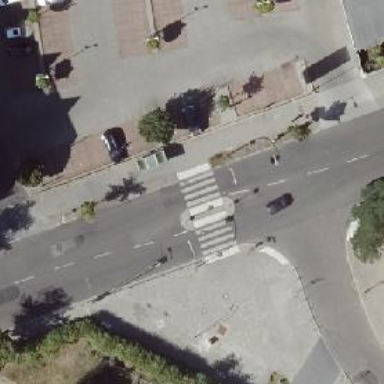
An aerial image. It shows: Marked pedestrian crossing with zebra designation and central island.